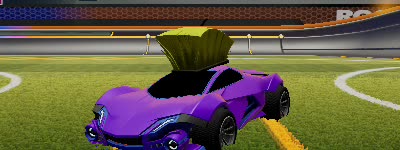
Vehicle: werewolf